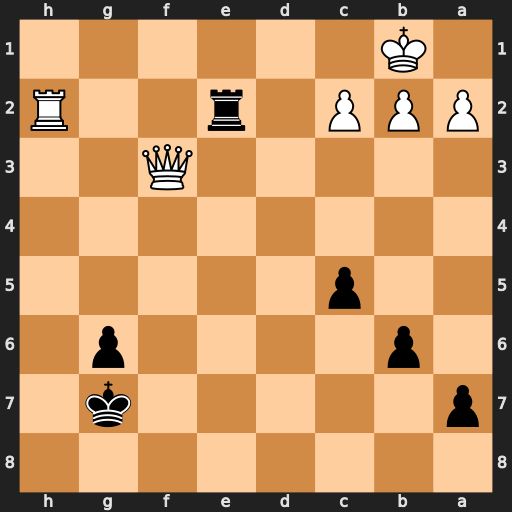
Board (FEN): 8/p5k1/1p4p1/2p5/8/5Q2/PPP1r2R/1K6
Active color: b
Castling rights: -
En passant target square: -
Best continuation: Re1+ Qd1 Rxd1#